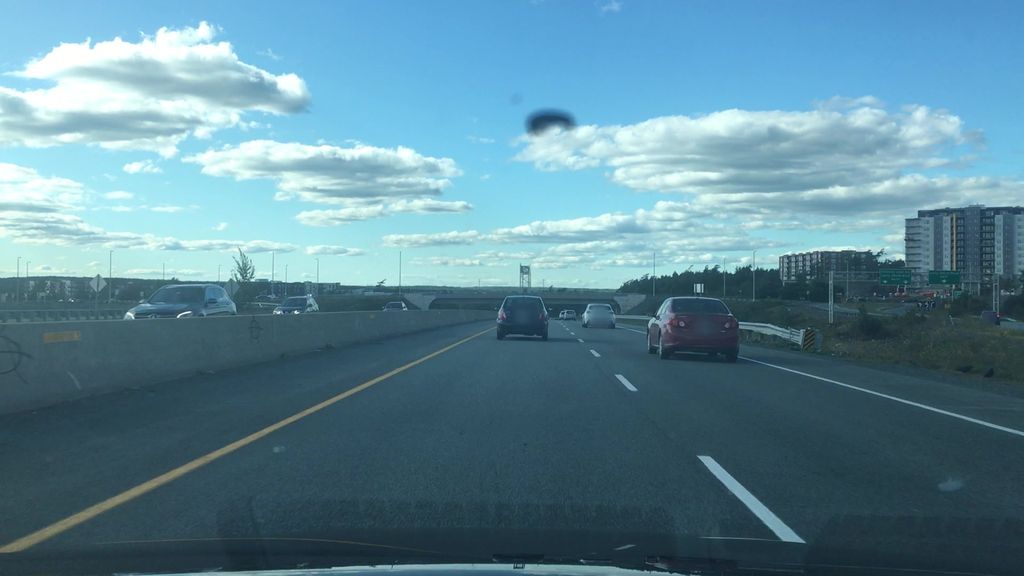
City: halifax